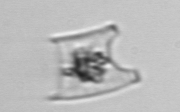
Label: Eucampia